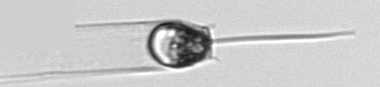
Label: Ditylum_brightwellii